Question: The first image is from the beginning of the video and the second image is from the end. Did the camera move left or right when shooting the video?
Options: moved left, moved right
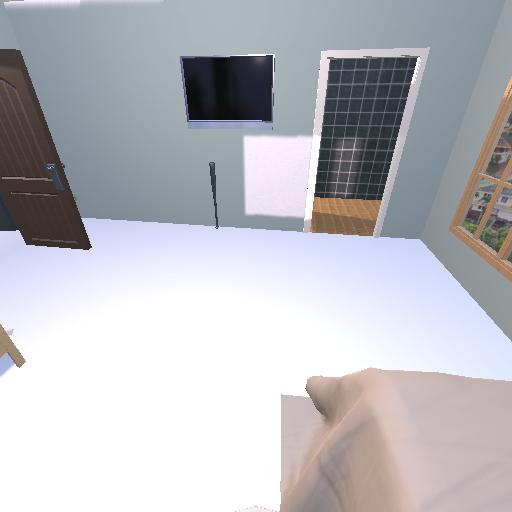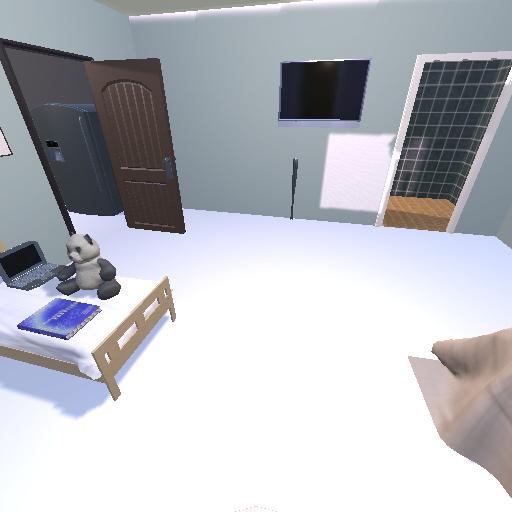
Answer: moved left